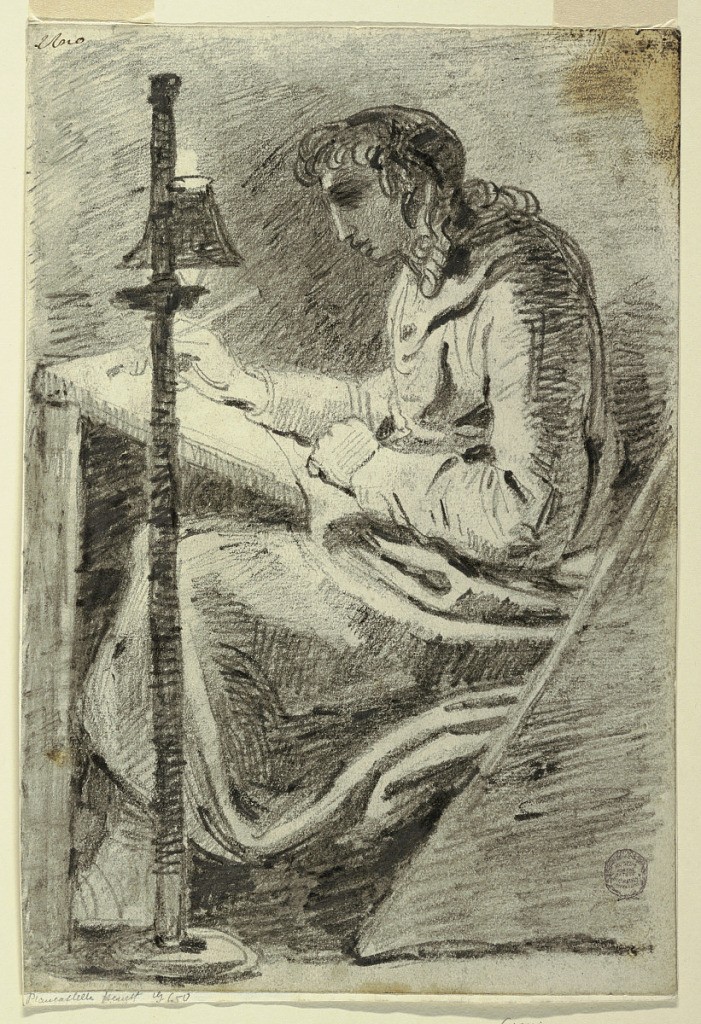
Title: An Artist Drawing by Lamplight
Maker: Felice Giani, Italian, 1758–1823
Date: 1800–1820
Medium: Black chalk on heavy wove paper
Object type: Drawing
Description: A heavily draped figure, seated, facing left draws upon a slanted surface resting in his lap. At left, a long pole supports the lamp illuminating the writing surface, leaving much of the figure in shadow.